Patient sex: F
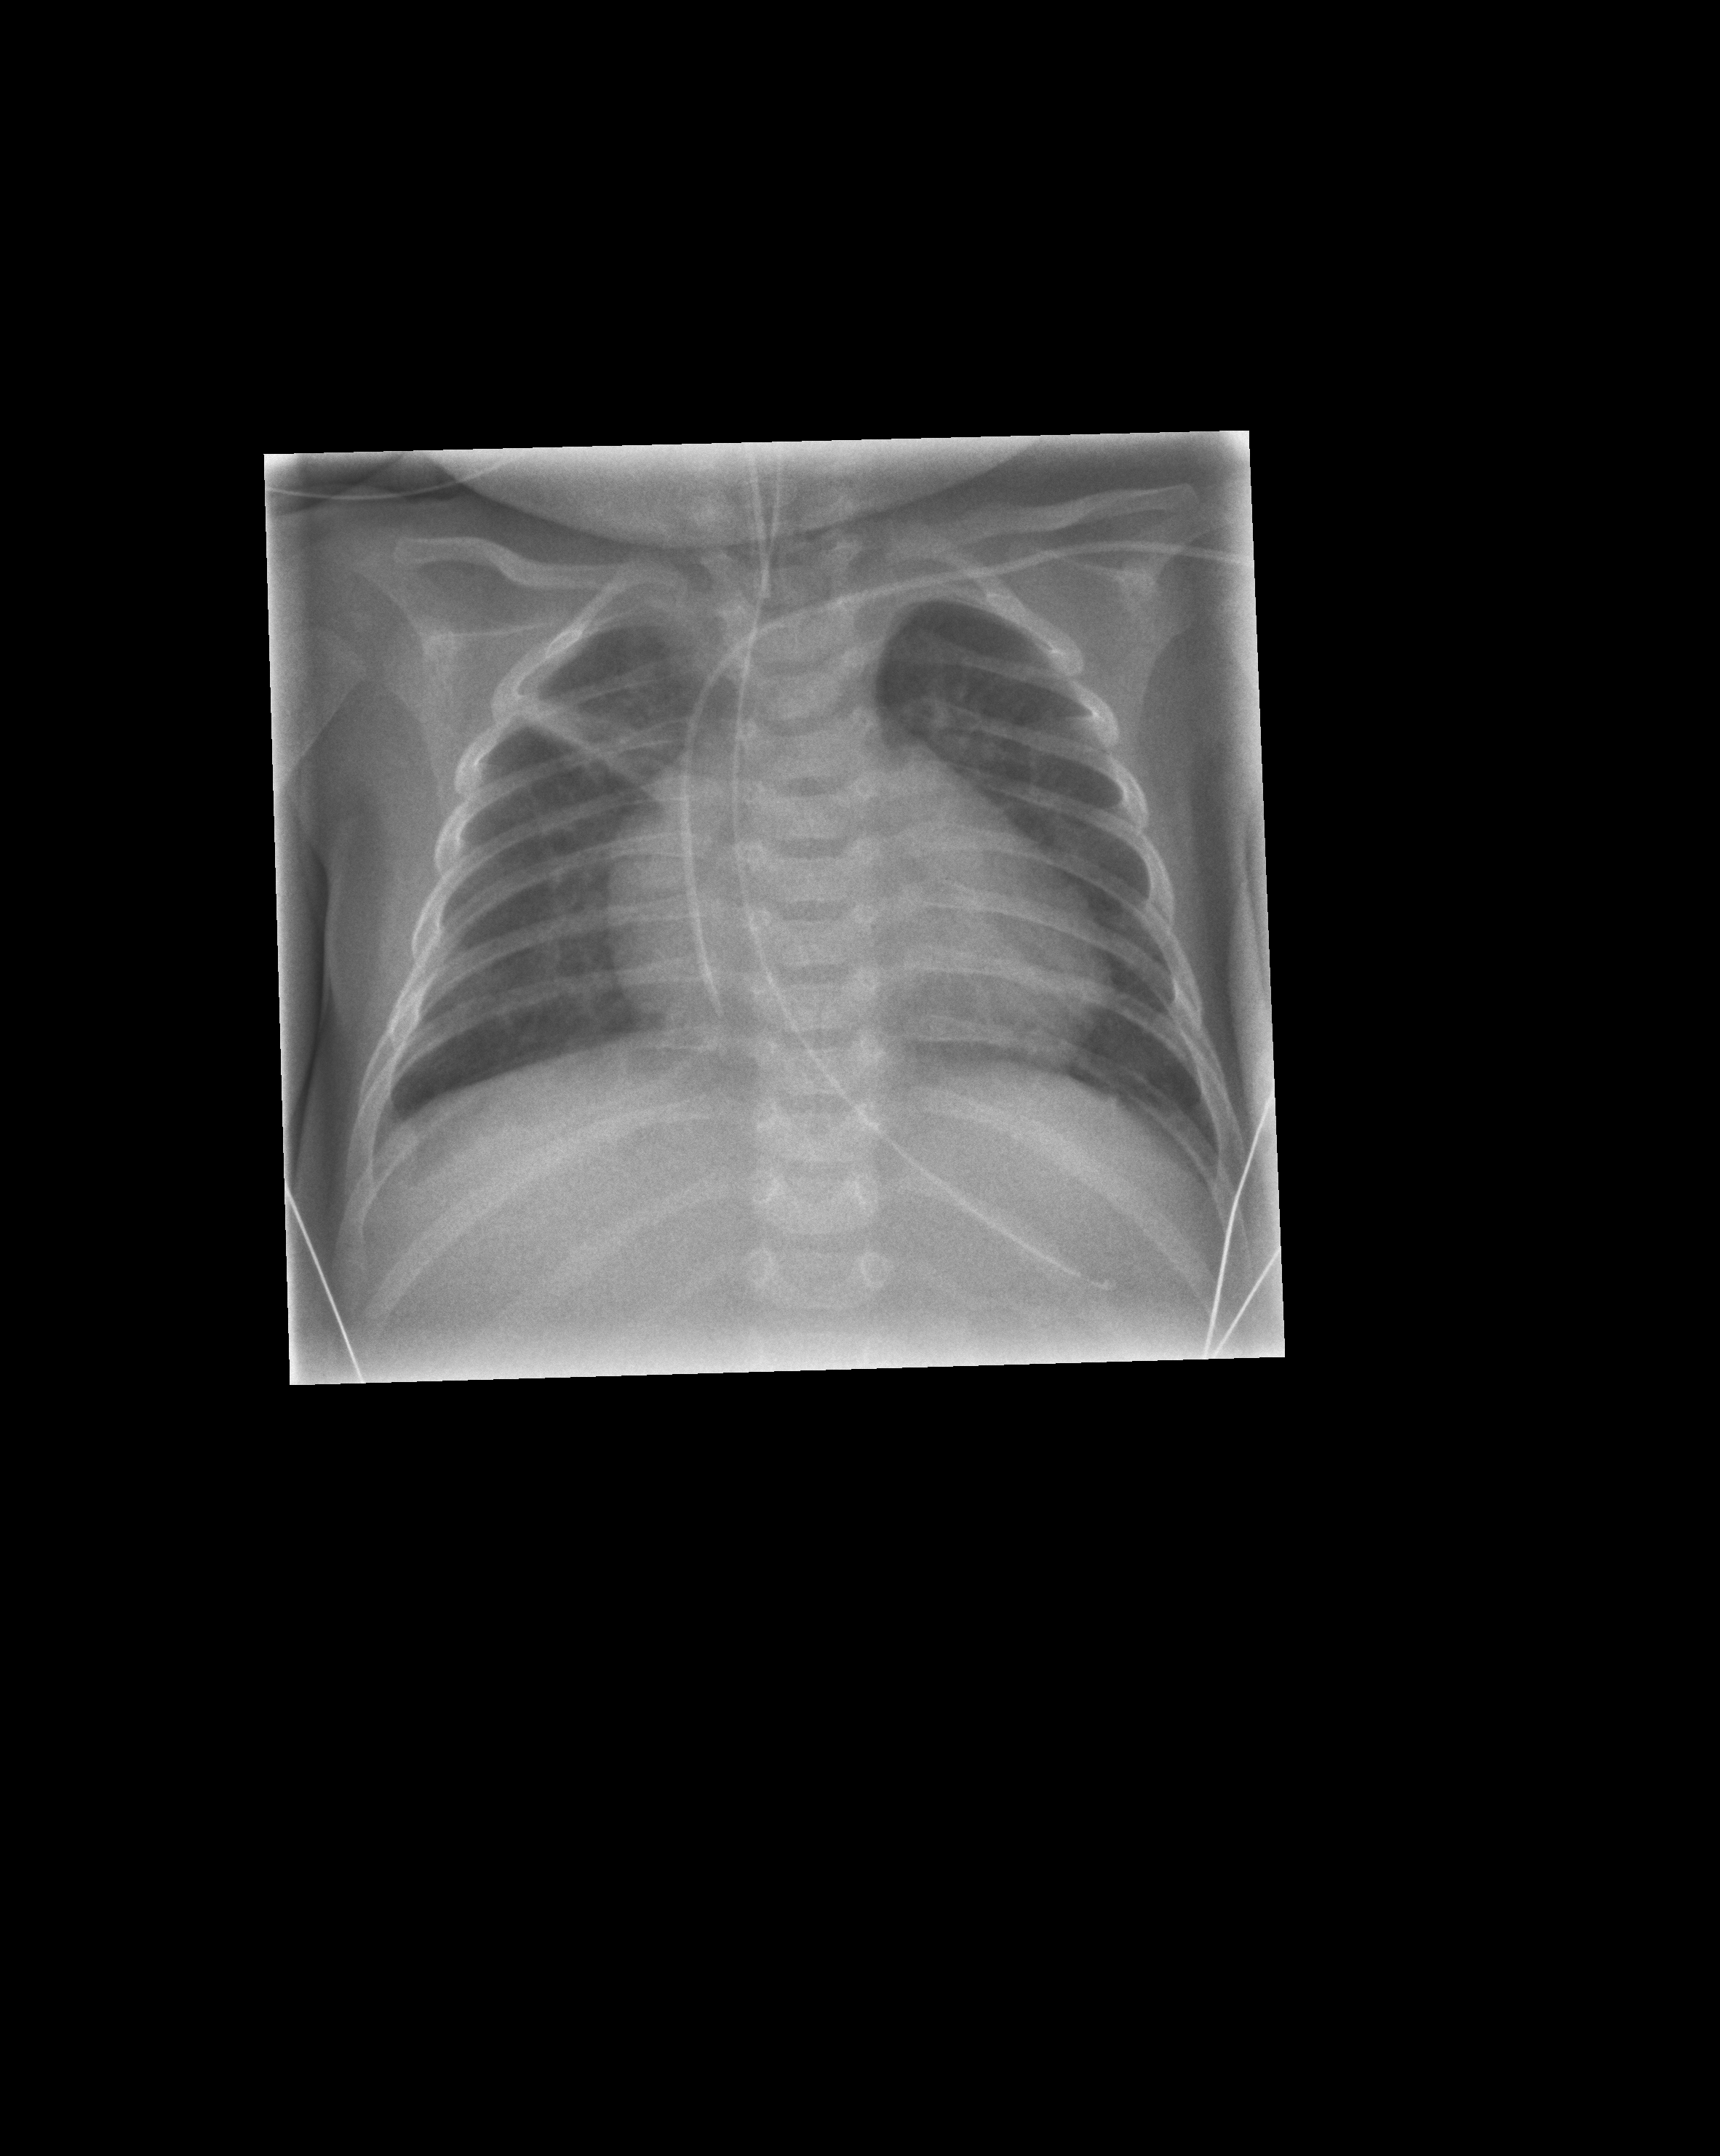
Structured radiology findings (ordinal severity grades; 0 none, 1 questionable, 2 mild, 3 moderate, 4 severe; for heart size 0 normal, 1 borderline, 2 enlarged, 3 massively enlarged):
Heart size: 2
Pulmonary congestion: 2
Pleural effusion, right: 1
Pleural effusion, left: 1
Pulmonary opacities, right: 2
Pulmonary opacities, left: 2
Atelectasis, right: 2
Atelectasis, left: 0